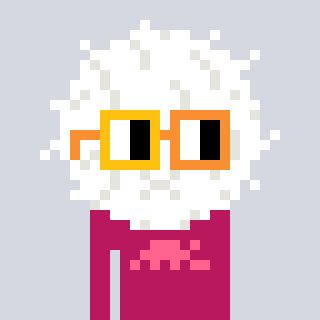
a pixel art character with square yellow and orange glasses, a cottonball-shaped head and a darkpink-colored body on a cool background